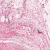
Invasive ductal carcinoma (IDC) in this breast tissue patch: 0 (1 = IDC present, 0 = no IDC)